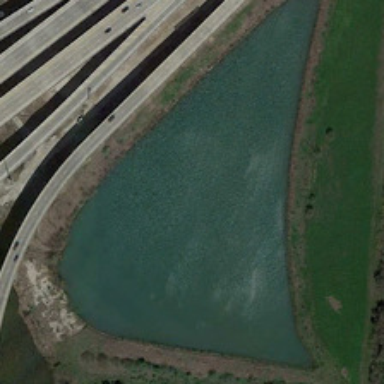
Several roads are near a pond with green meadows .